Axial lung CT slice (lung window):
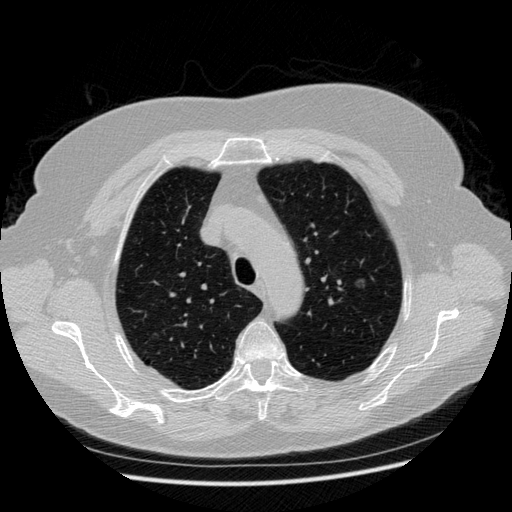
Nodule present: yes
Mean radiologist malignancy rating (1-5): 3.5